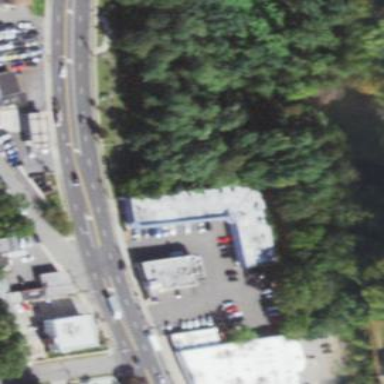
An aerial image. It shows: Retail area.